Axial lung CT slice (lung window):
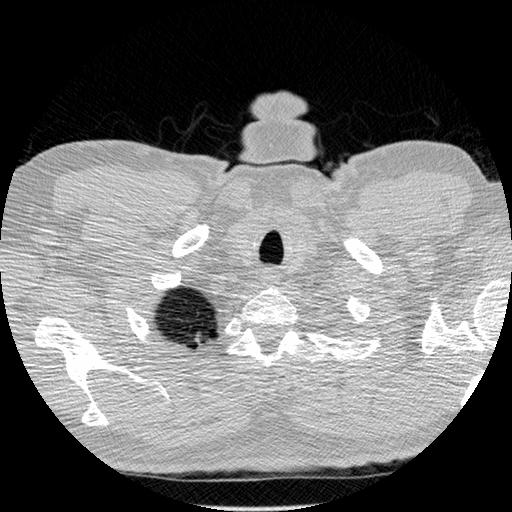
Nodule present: no